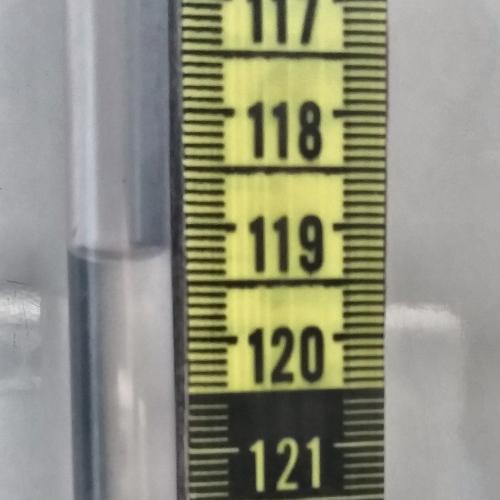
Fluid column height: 119.2 cm